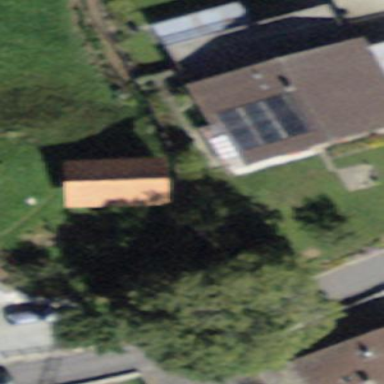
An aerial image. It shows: Residential building.